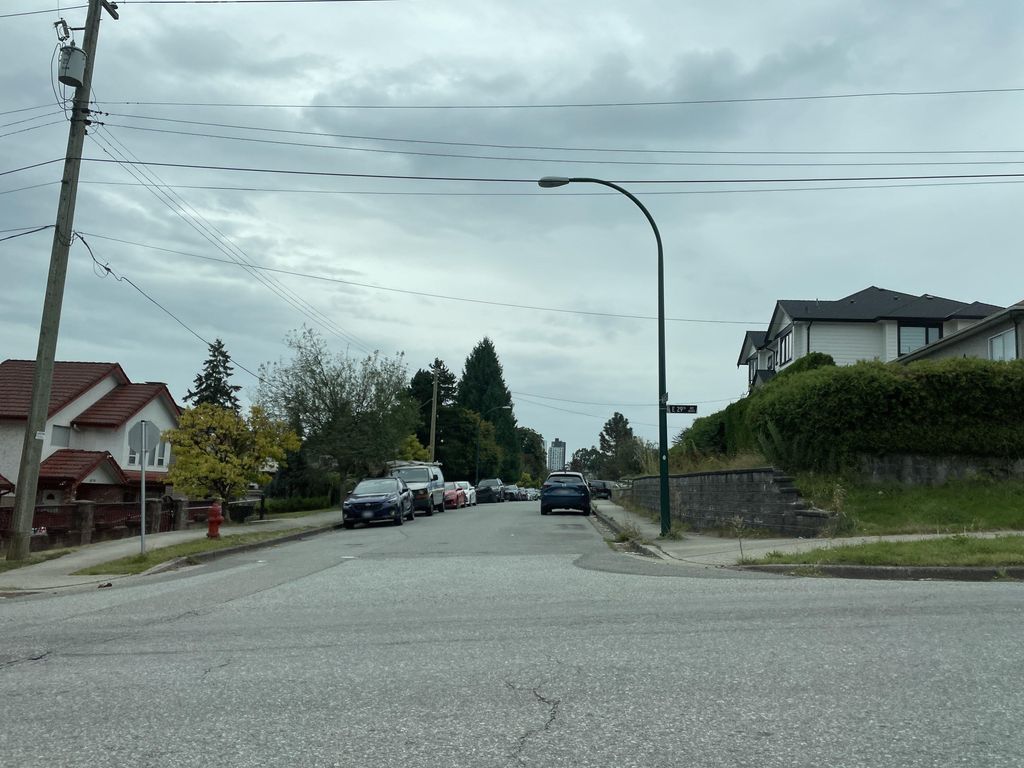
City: vancouver